Question: I am running InnoScriptGenerator 1.0.3.1 to create an install script.
Everything works EXCEPT the registry creation. I want to create two entries...
'''
HKEY_LOCAL_MACHINE\SOFTWARE\DocAssist
HKEY_LOCAL_MACHINE\SOFTWARE\DocAssist\InstallDir - which has my install directory
'''
My script lines are as follows:
[Registry]
'''
Root: HKLM; Subkey: SOFTWARE\DocAssist; ValueType: none; Permissions: admins-full; Flags: uninsdeletekey createvalueifdoesntexist;
Root: HKLM; Subkey: SOFTWARE\DocAssist; ValueType: string; ValueName: InstallDir; ValueData: {app}; Permissions: admins-full; Flags: uninsdeletekey createvalueifdoesntexist
'''
The script runs, does not give an error, but also does not create the entry in the registry.
When I run it from InnoScript Generator, the debug log shows

I am running this as an admin user. It is being run on Windows 7 64 bit.
The only other interesting piece of info is that in my application, when it accesses the registry, (via Delphi) I had to define the Registry as...
'''
MyRegistry := TRegistry.Create(KEY_READ OR KEY_WOW64_64KEY);
'''
because
'''
MyRegistry := TRegistry.Create();
'''
just did not work...
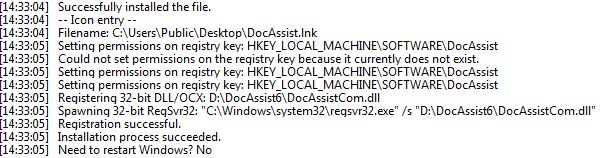
Answer: Inno (unless you've told it otherwise) will be writing that value into the 32bit view of the registry.
You've then told your app (using the 'KEY_WOW64_64KEY' flag) to read formt he 64bit view.
As it sounds like your app is actually a 32-bit app, just use HKLM exclusivly, and forget any 64 bit flags.
This will cause the value to be correctly written into 'HKEY_LOCAL_MACHINE\SOFTWARE\DocAssist' in the 32bit view (which is 'HKEY_LOCAL_MACHINE\SOFTWARE\Wow6432Node\DocAssist' in the 64bit view.)
See the <URL> on the Microsoft websites for more information.